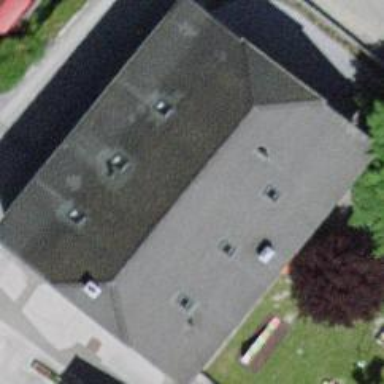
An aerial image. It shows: School building.